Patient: sex F, age 78
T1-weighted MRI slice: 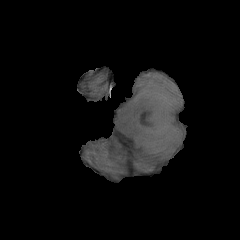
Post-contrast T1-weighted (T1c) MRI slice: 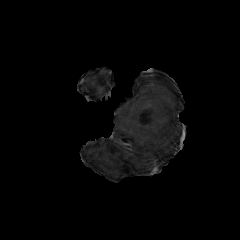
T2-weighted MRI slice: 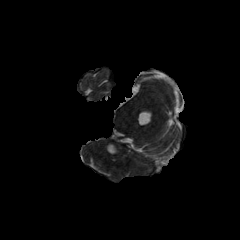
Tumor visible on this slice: no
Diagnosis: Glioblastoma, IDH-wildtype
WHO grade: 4